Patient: sex F, age 59
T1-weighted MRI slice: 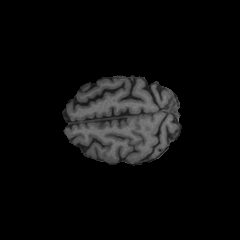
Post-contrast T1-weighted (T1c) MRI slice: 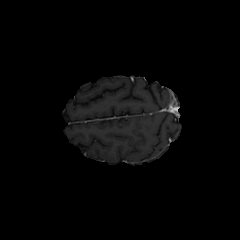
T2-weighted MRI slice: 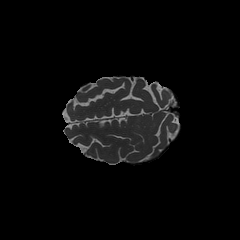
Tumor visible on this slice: no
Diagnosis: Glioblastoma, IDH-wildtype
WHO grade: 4